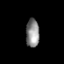
Tissue: prostate
Cell type: B cells
Senescence score: 0.2825
Nuclear area (px): 371
Mean DAPI intensity: 138.005